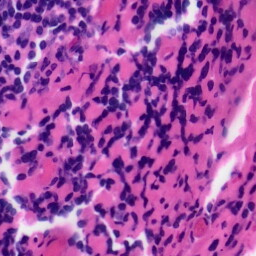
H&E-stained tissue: Tonsil